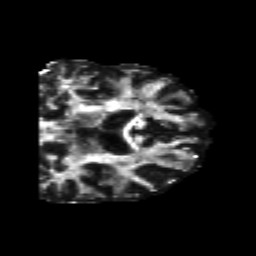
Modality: FA
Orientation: coronal
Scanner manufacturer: siemens
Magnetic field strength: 3 T
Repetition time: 6.8 s
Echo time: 0.093 s